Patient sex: M
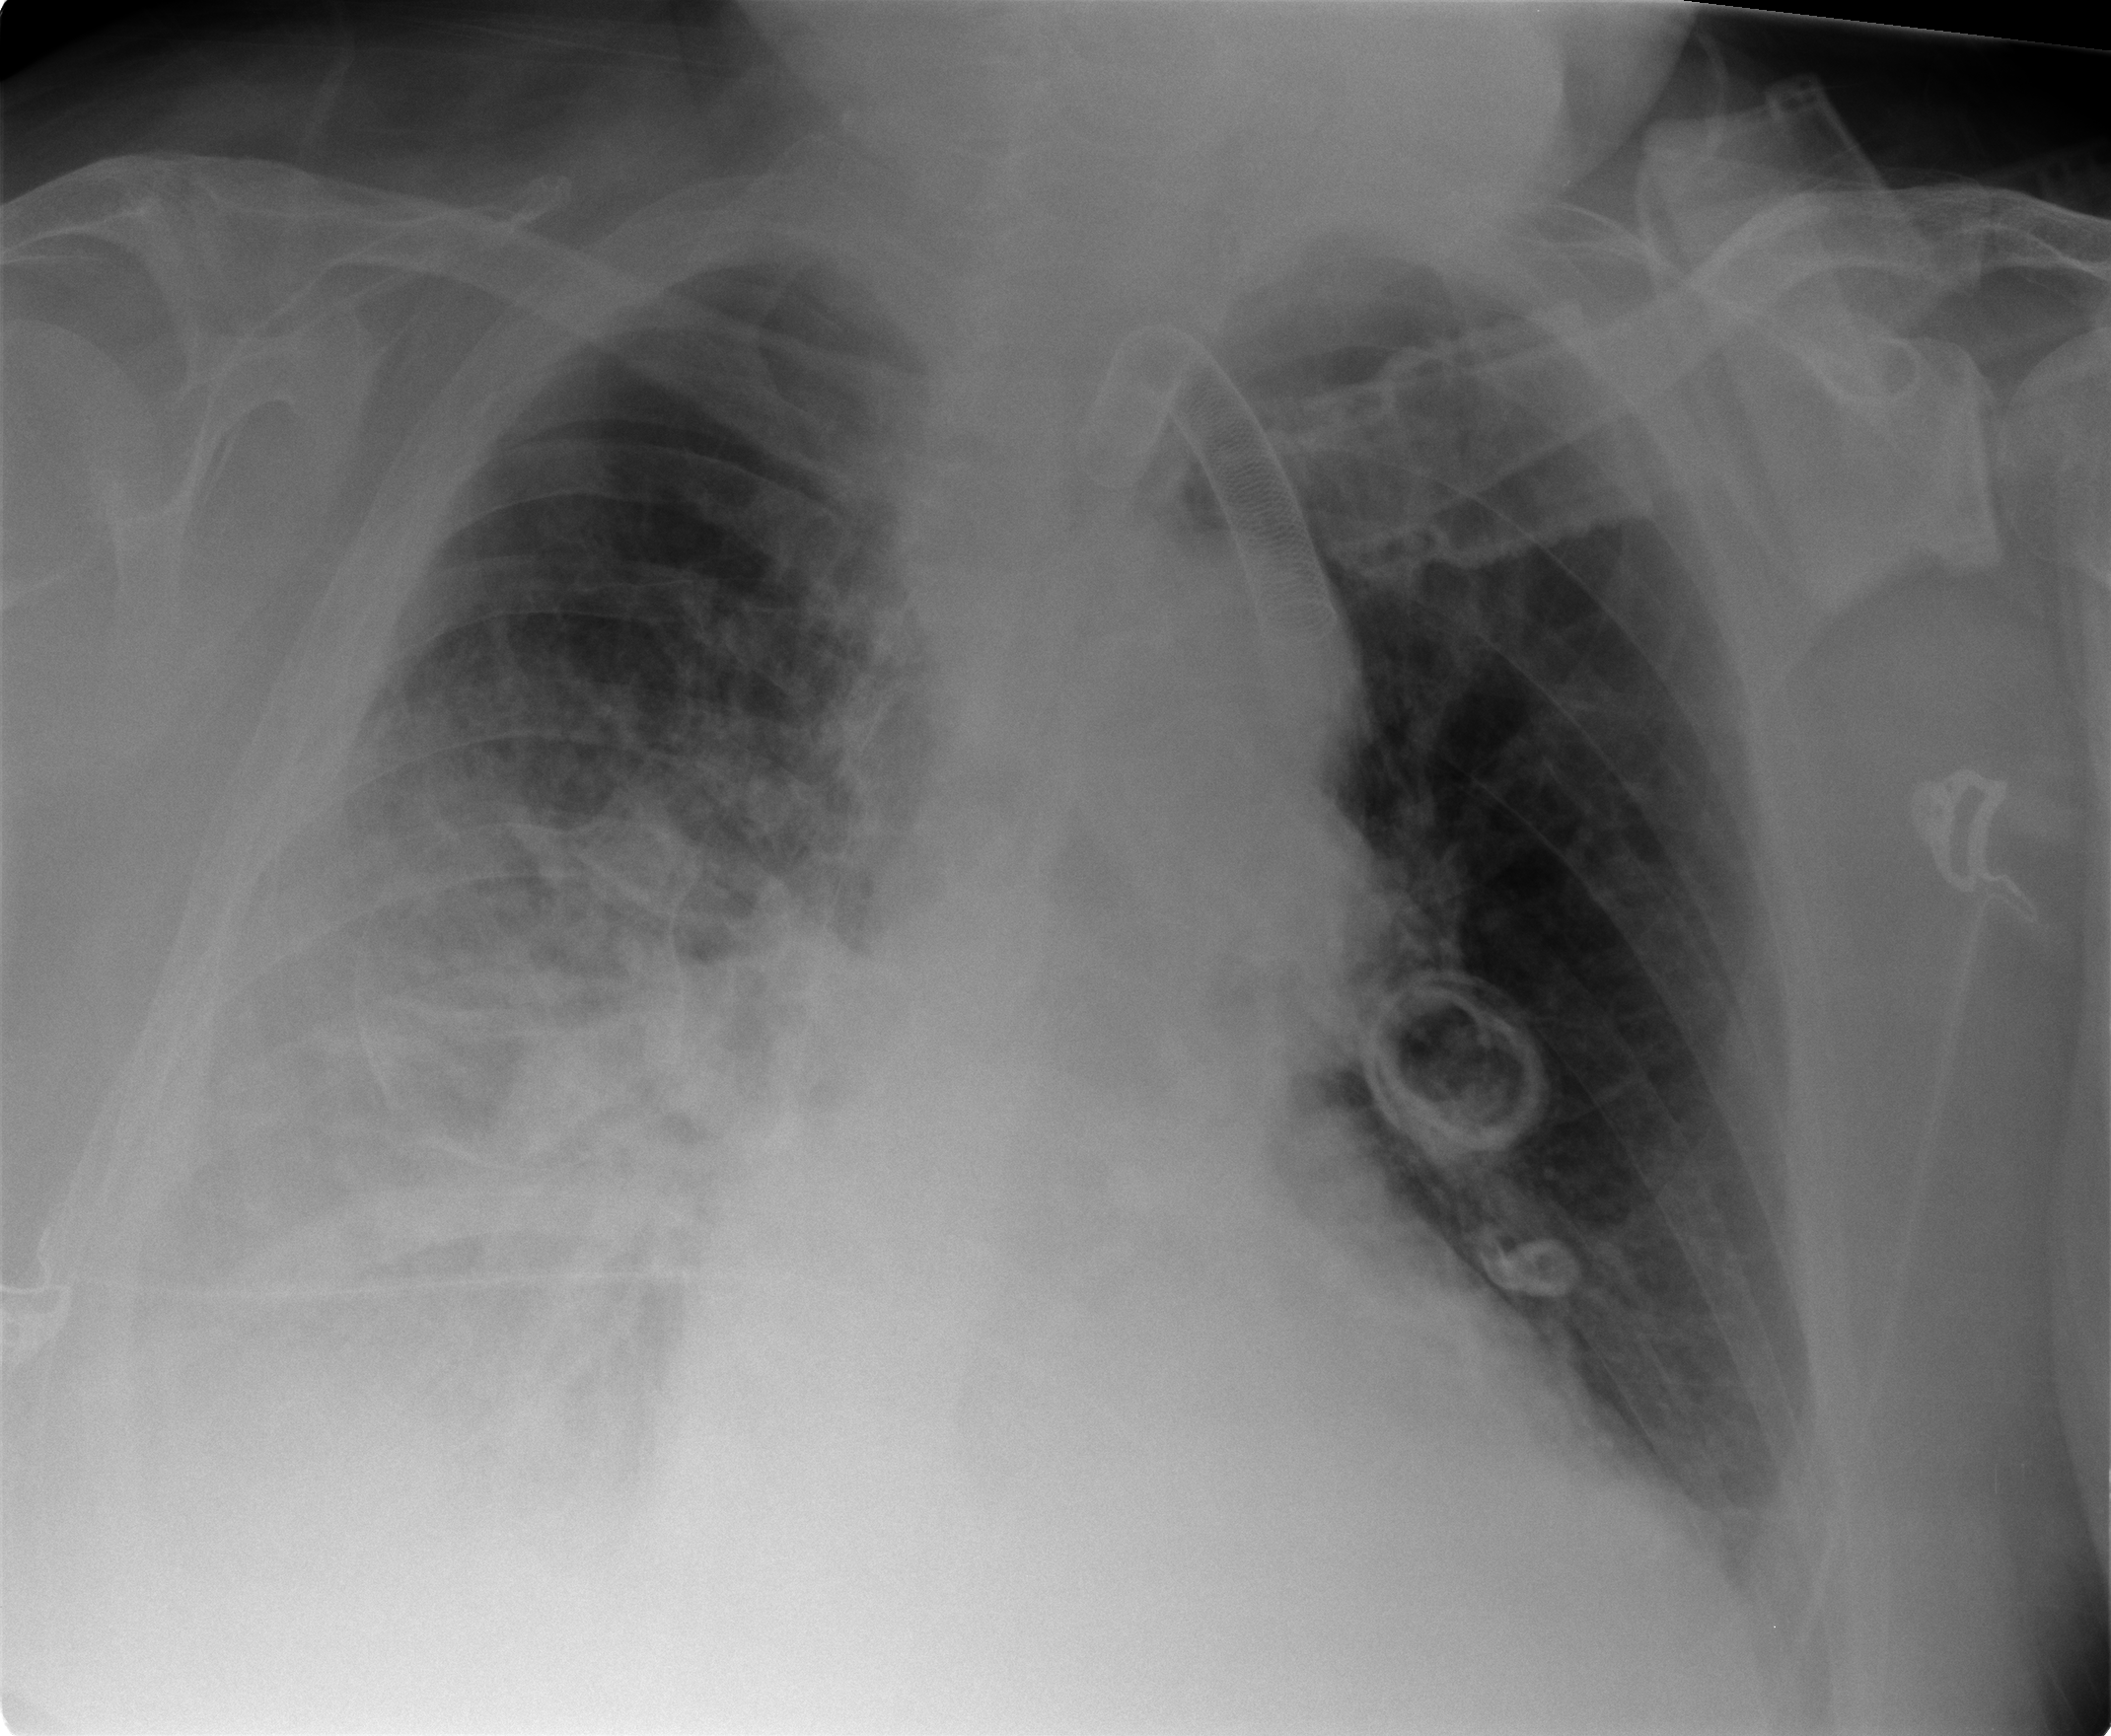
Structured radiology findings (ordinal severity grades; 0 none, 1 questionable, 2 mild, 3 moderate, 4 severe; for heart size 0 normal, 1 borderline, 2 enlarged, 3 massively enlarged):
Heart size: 2
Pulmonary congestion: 2
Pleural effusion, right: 3
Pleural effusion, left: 2
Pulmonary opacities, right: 2
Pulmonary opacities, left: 0
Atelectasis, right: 2
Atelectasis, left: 2